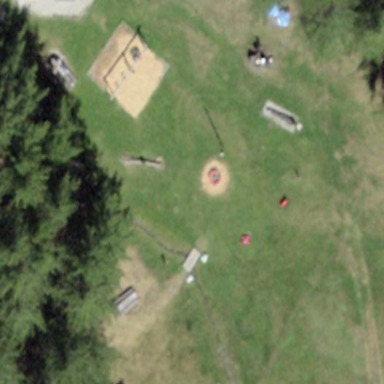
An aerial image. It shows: Playground area for leisure land.